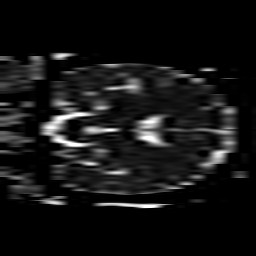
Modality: ADC
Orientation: coronal
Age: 51
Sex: female
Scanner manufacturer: philips
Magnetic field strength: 3 T
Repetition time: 4.249 s
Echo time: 0.07332 s